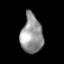
Tissue: lung
Cell type: T cells
Senescence score: 0.2291
Nuclear area (px): 819
Mean DAPI intensity: 149.613